Question: I'm binding the command property of two hyperlinks in my xaml to a command in the view (which is the datacontext):
'''
<TextBlock>
<Hyperlink x:Name="linkCheckAll" Command="{Binding CheckAllZonesCommand}" CommandParameter="{Binding}">Check All</Hyperlink>
<TextBlock Margin="0,0,20,0"/>
<Hyperlink x:Name="linkUncheckAll" Command="{Binding UncheckAllZonesCommand}" CommandParameter="{Binding}">Uncheck All</Hyperlink>
</TextBlock>
'''
Which looks like this:

I'm getting the following error when binding my commands:
'''
System.Windows.Data Error: 40 : BindingExpression path error: 'CheckAllZonesCommand' property not found on 'object' ''ZonesView' (HashCode=56756307)'. BindingExpression:Path=CheckAllZonesCommand; DataItem='ZonesView' (HashCode=56756307); target element is 'Hyperlink' (HashCode=50738642); target property is 'Command' (type 'ICommand')
System.Windows.Data Error: 40 : BindingExpression path error: 'UncheckAllZonesCommand' property not found on 'object' ''ZonesView' (HashCode=56756307)'. BindingExpression:Path=UncheckAllZonesCommand; DataItem='ZonesView' (HashCode=56756307); target element is 'Hyperlink' (HashCode=53994596); target property is 'Command' (type 'ICommand')
'''
"ZonesView" is my my dataContext, and I'm positive it contains the commands in question:
'''
public class ZonesView : BaseViewModel
{
public static ICommand CheckAllZonesCommand = new DelegateCommand()
{
ExecuteMethod = new Action<object>(delegate(object o) { ((ZonesView)o).CheckAllZones(); }),
CanExecuteMethod = new Func<bool>(delegate() { return true; })
};
public void CheckAllZones()
{
foreach( CheckBox cb in ZonesCheckBoxes.Values.Where(cb => (cb.IsChecked != true) && cb.Name.Contains((String)ActiveTab.Header) ))
{
cb.IsChecked = true;
ZoneCheckBoxClicked(cb, null);
}
}
public static ICommand UncheckAllZonesCommand = new DelegateCommand()
{
ExecuteMethod = new Action<object>(delegate(object o) { ((ZonesView)o).UncheckAllZones(); }),
CanExecuteMethod = new Func<bool>(delegate() { return true; })
};
public void UncheckAllZones()
{
foreach( CheckBox cb in ZonesCheckBoxes.Values.Where(cb => (cb.IsChecked != false) && cb.Name.Contains((String)ActiveTab.Header)) )
{
cb.IsChecked = false;
ZoneCheckBoxClicked(cb, null);
}
}
'''
From what I can tell, I've done everything right. The commands are public, they are the correct type, and the datacontext of the hyperlinks is correct (as you can tell by the BindingExpression path error message) - so what's going wrong?
---
I've tried making the Commands in the ZonesView class static, but it didn't change anything.
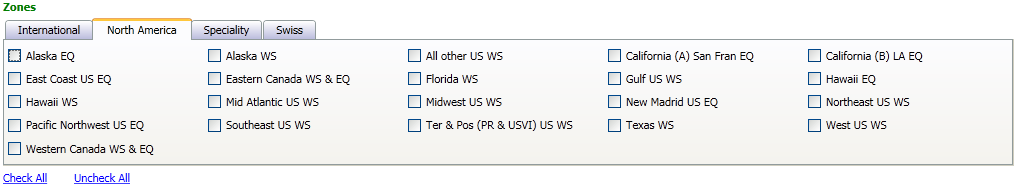
Answer: Since my comment raised no attention whatsoever: you should be binding to , but you do to fields instead. Explanation of why it's done this way has already been provided in this question:
- <URL>
Change 'CheckAllZonesCommand' and 'UncheckAllZonesCommand' to properties:
'''
public ICommand UncheckAllZonesCommand { get; set; }
public ICommand CheckAllZonesCommand { get; set; }
'''
And initialize them in, let's say - constructor.